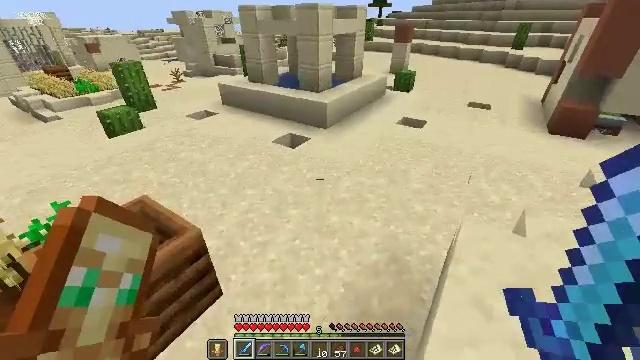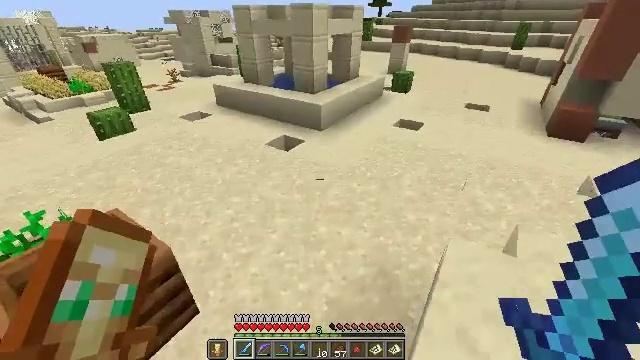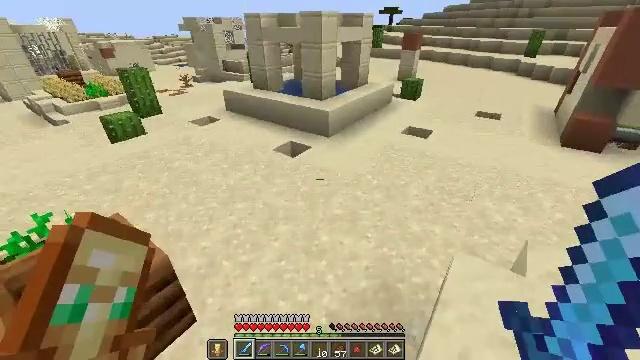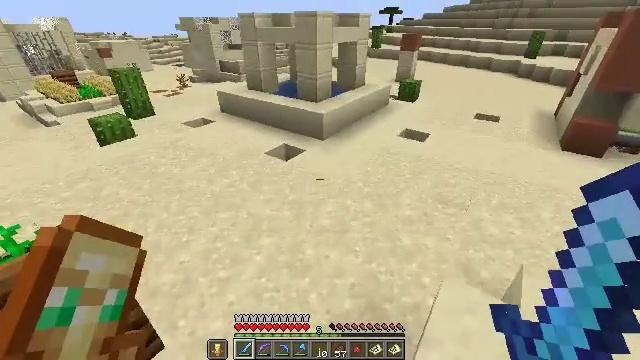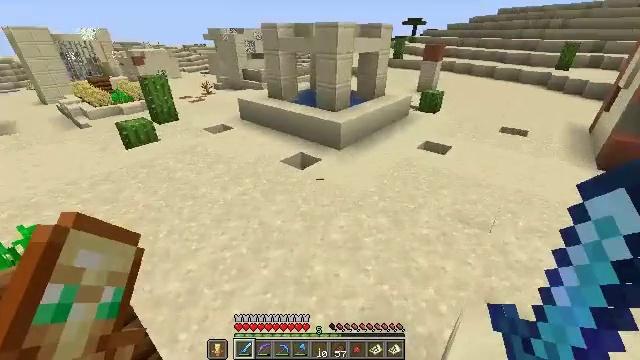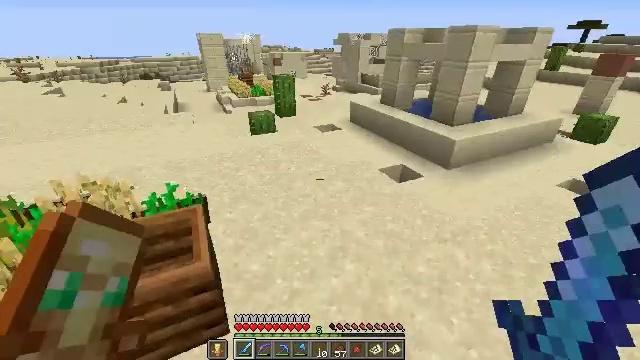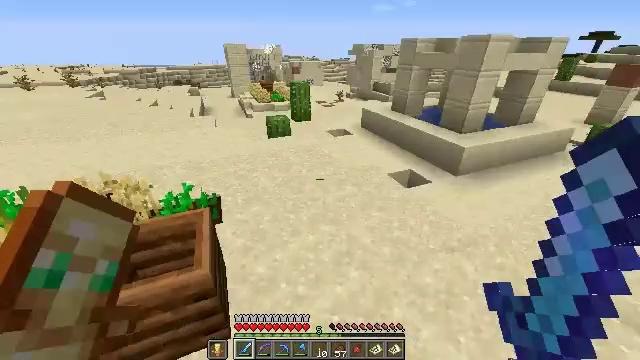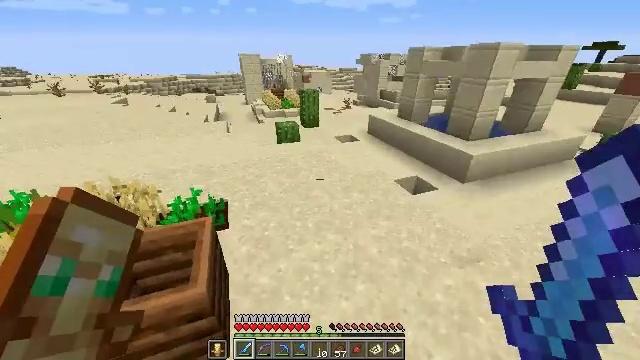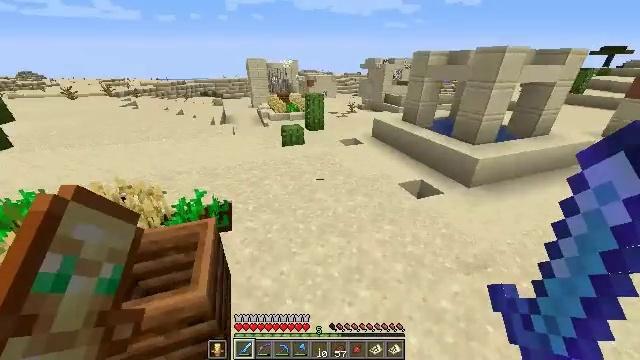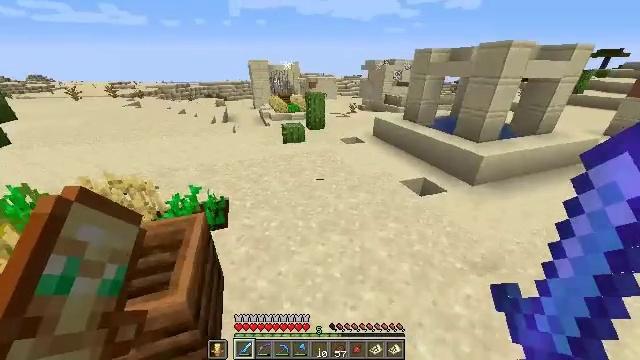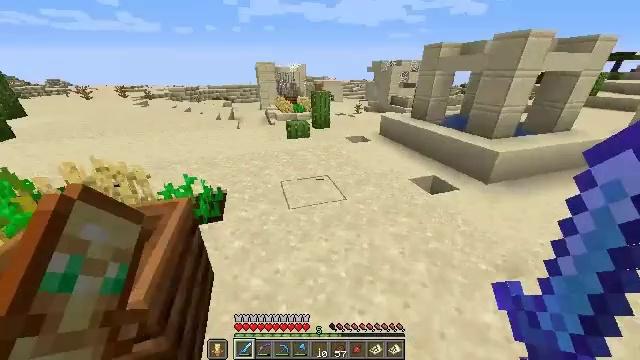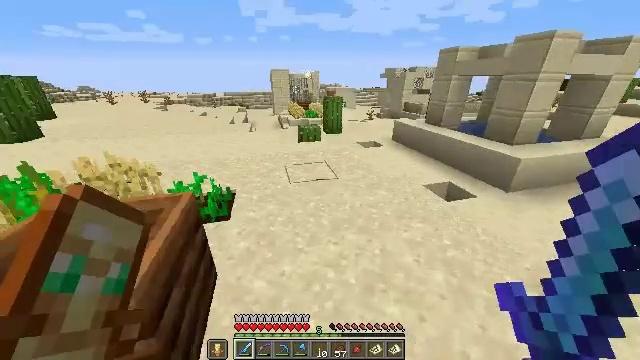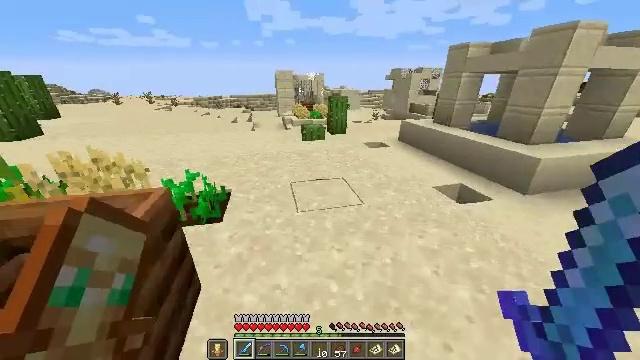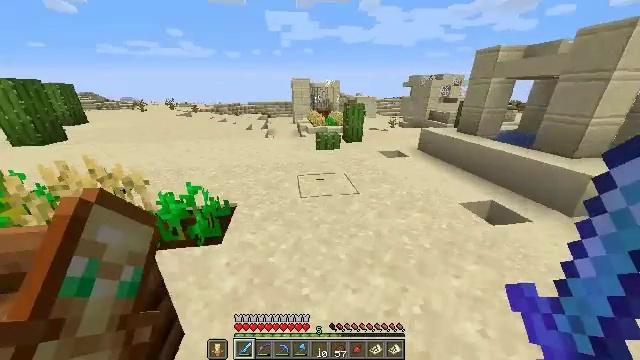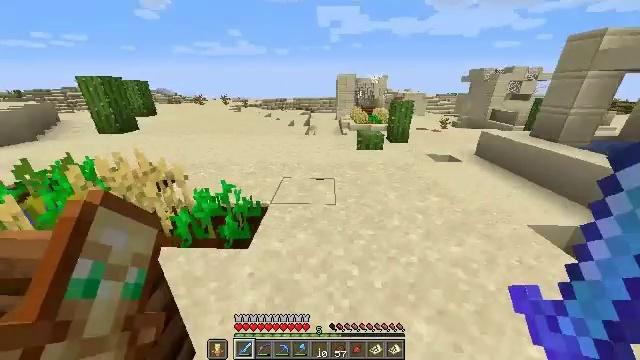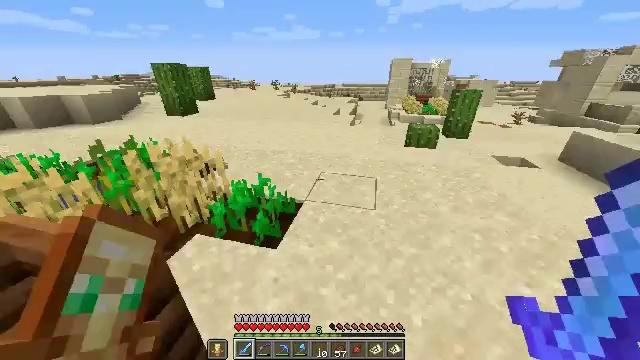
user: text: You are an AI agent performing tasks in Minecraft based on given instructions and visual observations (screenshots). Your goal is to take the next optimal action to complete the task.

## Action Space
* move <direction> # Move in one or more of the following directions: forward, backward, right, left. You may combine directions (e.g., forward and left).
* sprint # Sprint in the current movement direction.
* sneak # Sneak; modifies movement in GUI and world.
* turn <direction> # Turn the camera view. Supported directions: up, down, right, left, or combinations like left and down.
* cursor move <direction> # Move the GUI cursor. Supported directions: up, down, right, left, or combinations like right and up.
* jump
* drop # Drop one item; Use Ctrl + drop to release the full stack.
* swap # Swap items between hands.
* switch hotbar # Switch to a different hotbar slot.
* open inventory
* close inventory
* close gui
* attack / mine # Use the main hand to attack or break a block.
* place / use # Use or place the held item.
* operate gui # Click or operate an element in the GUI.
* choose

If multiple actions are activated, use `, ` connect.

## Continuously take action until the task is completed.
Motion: motion action
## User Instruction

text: Gather wheat by left-clicking on it.
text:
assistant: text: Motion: move forward and move right
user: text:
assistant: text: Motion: move forward and move right, turn left and up
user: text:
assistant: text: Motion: move forward
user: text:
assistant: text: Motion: move forward, turn left and up
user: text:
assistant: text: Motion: move forward, sprint, turn left
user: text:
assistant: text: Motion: move forward, sprint, turn left
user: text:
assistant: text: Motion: move forward, sprint, turn left
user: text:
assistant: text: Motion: move forward, turn left
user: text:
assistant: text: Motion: move forward
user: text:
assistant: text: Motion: move forward, turn left
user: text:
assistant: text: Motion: move forward, turn left and up
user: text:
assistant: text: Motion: move forward, turn left
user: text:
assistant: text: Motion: move forward, turn left and up
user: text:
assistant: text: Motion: move forward, turn left
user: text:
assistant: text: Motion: move forward, turn left and down
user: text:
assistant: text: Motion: move forward and move right, turn left and down
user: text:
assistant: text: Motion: move forward and move right, turn left and down
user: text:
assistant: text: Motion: move forward, turn left and down, attack / mine
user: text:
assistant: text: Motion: turn left and down, attack / mine
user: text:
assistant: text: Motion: turn left
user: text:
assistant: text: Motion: no_op
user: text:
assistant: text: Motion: turn left
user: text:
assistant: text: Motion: no_op
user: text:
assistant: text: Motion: no_op